Question: Count the number of objects in the diagram.
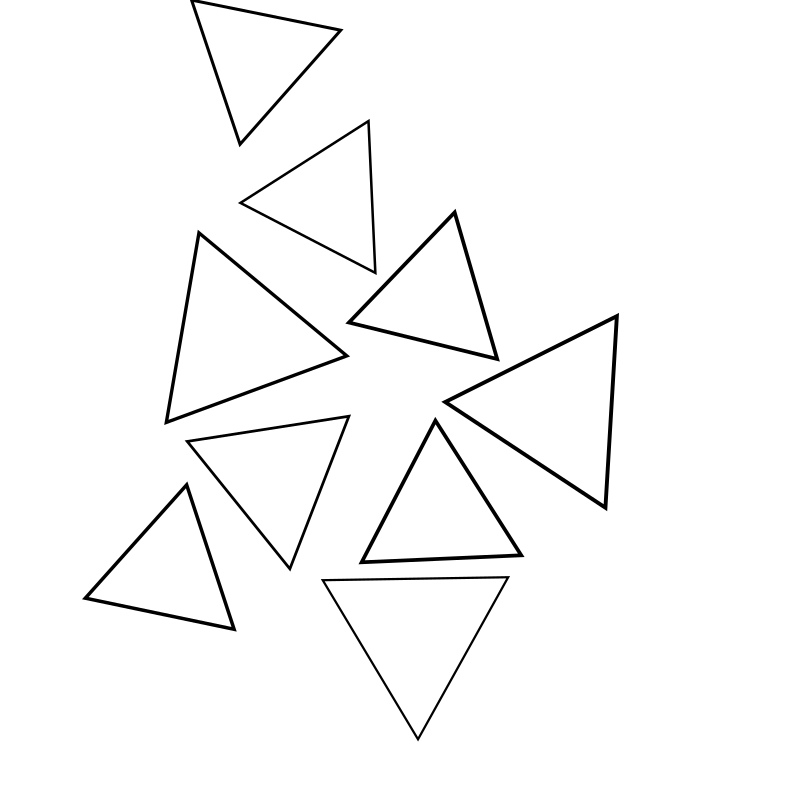
Answer: 9